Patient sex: F
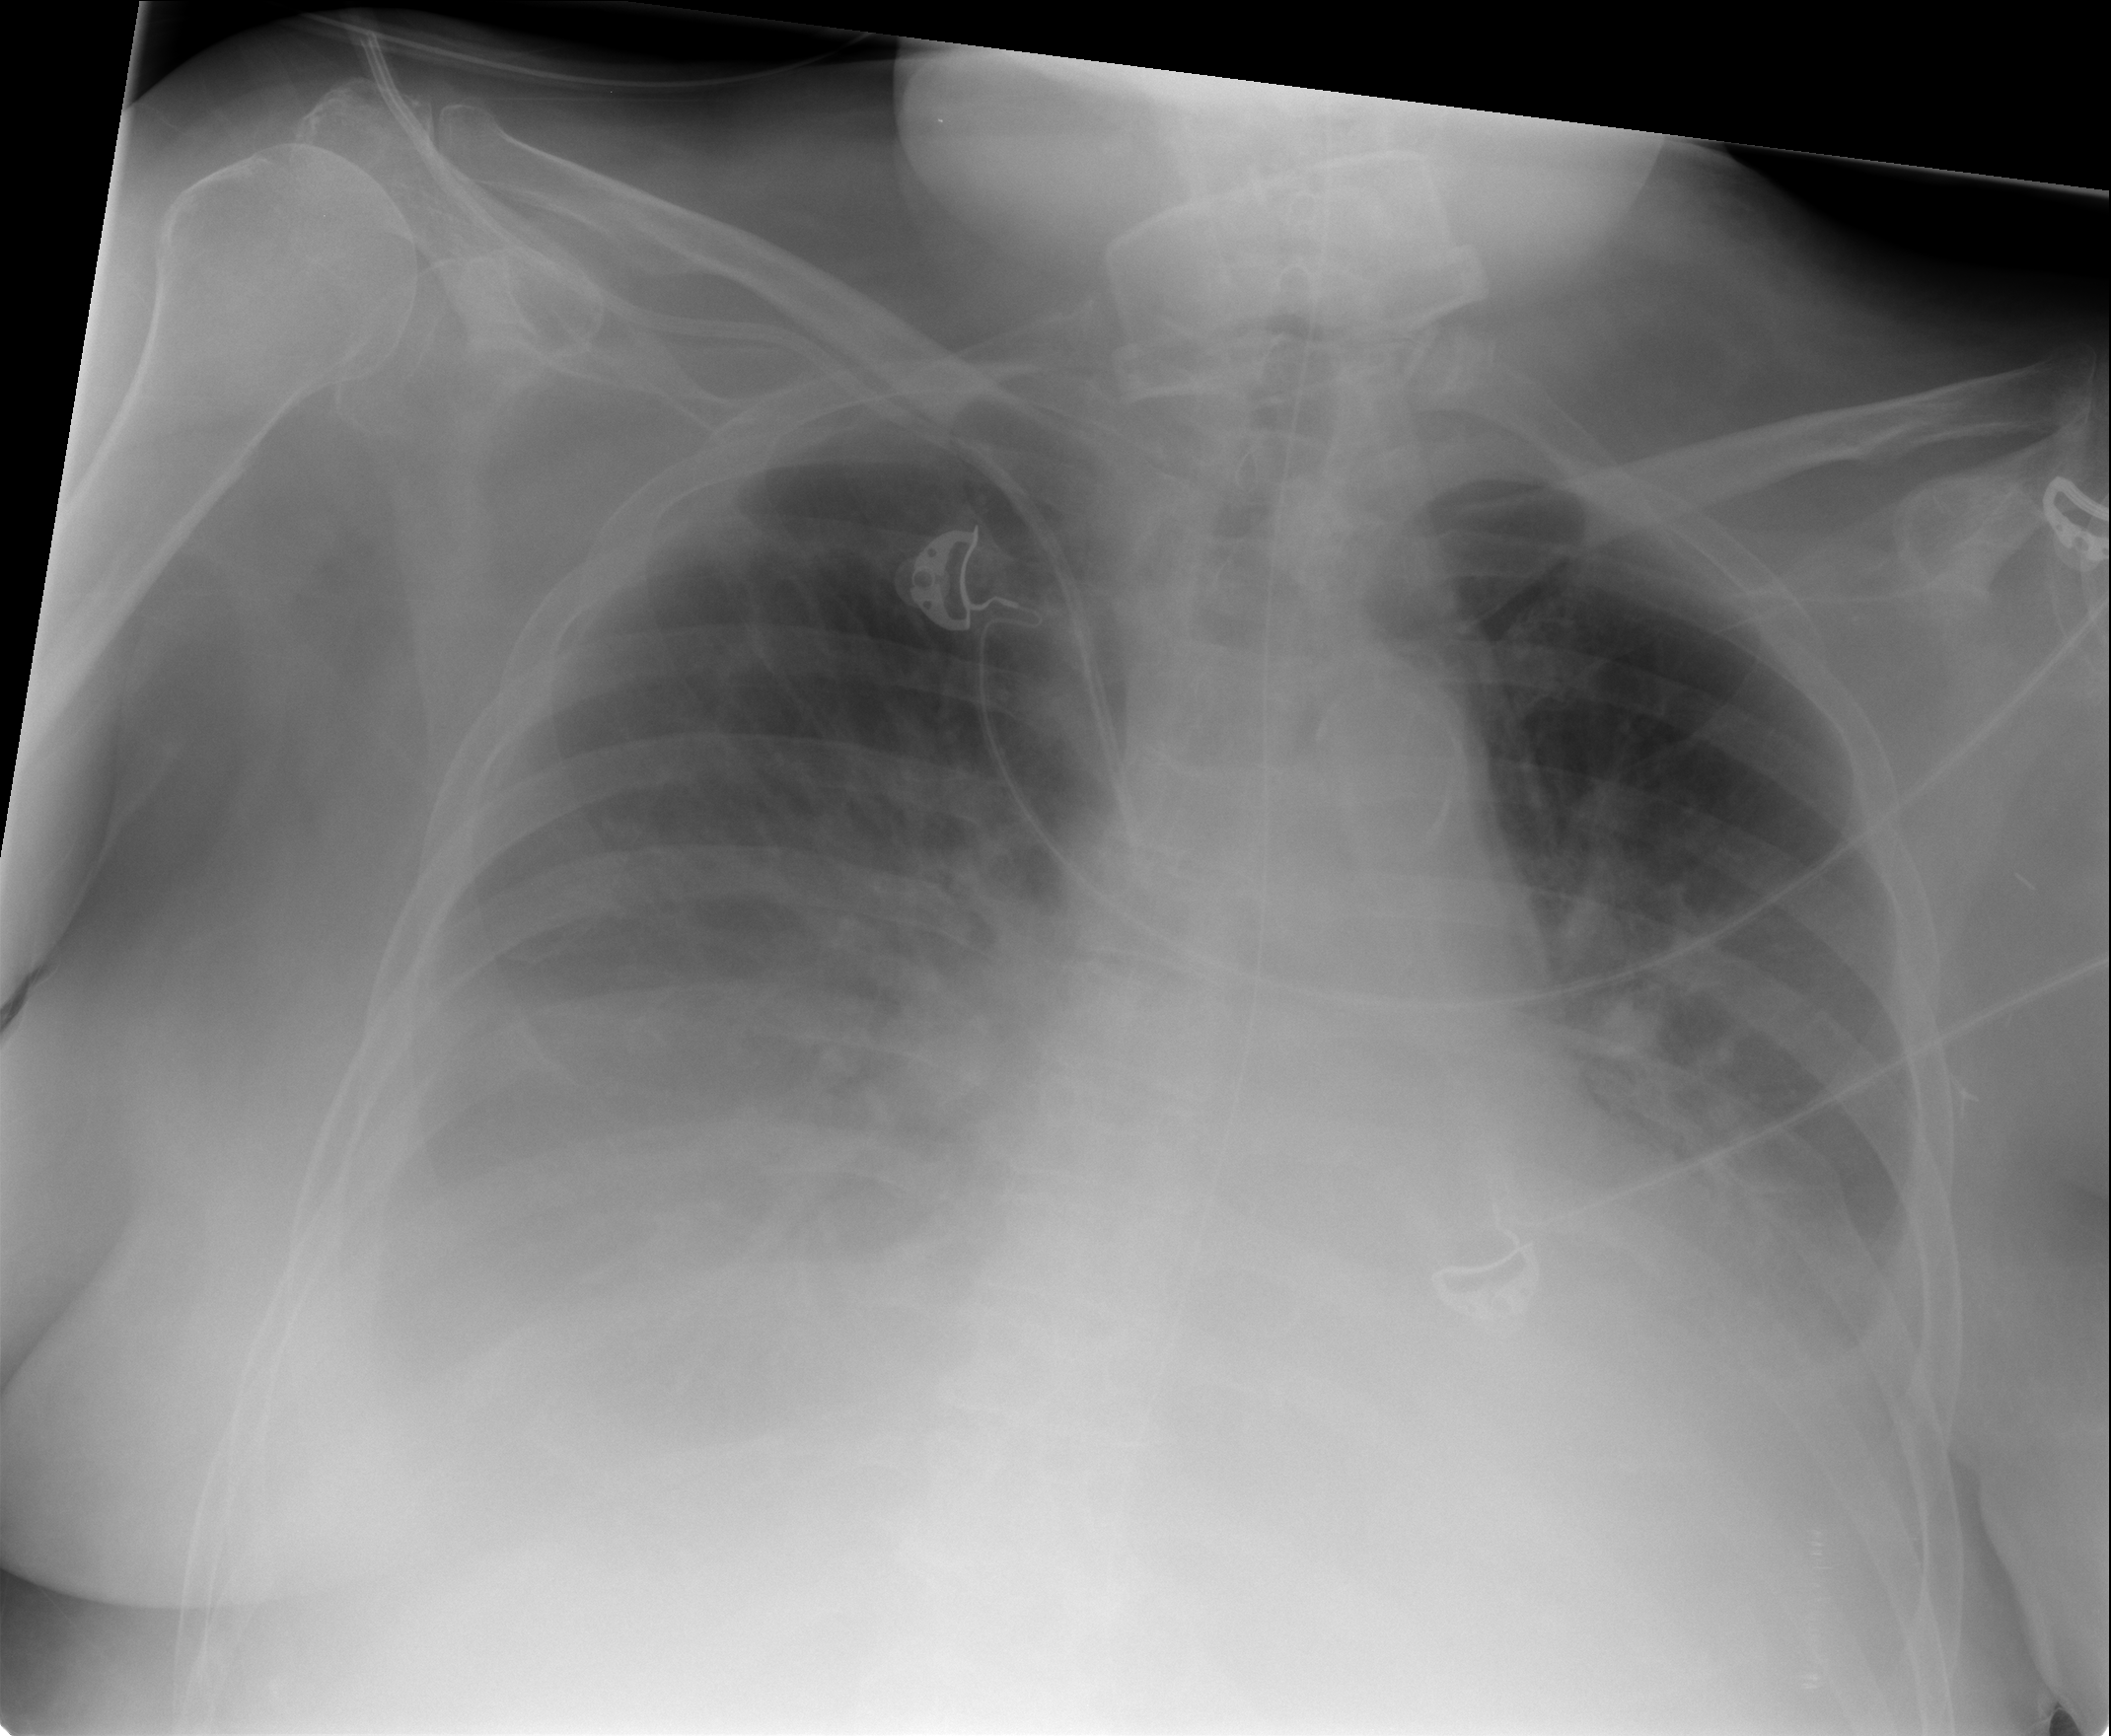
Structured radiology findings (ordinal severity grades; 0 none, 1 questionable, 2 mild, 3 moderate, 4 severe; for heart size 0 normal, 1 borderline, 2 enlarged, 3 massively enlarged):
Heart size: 2
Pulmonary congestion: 3
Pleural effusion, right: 3
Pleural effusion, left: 3
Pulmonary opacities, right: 1
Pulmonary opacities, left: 1
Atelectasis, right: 3
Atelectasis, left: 3